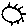
Label: sun